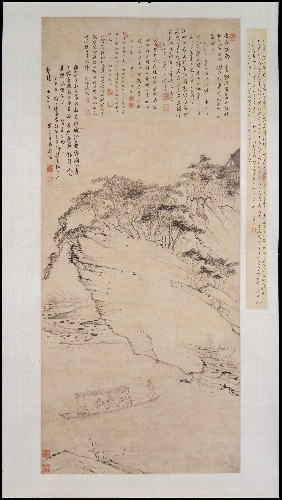
Title: 清   倣梅清    響山泛舟圖    軸|Boating beneath Echo Hill
Artist: Mei Qing
Artist bio: Chinese, 1623–1697
Date: datable to 1673
Object type: Hanging scroll
Classification: Paintings
Medium: Hanging scroll; ink on paper
Culture: China
Period: Qing dynasty (1644–1911)
Dimensions: Image: 53 in. × 23 1/4 in. (134.6 × 59.1 cm)
Overall with mounting: 9 ft. 5 1/2 in. × 32 1/4 in. (288.3 × 81.9 cm)
Overall with knobs: 9 ft. 5 1/2 in. × 36 1/4 in. (288.3 × 92.1 cm)
Department: Asian Art
Credit line: Gift of Cécile and Sandy Mactaggart, 2002
Accession year: 2002
Repository: Metropolitan Museum of Art, New York, NY
Tags: Rivers|Boats|Landscapes